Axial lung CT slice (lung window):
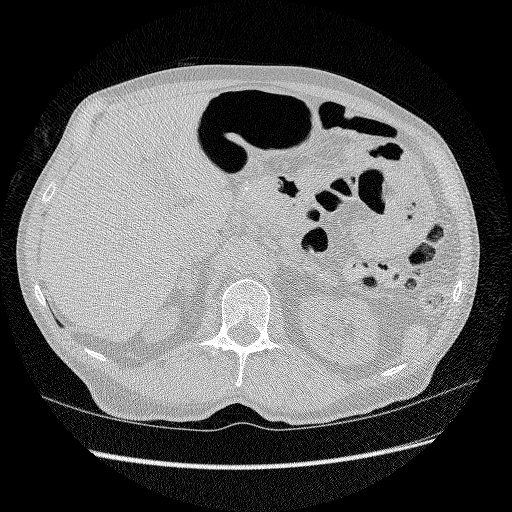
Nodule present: no